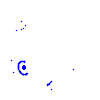
Particle: pion